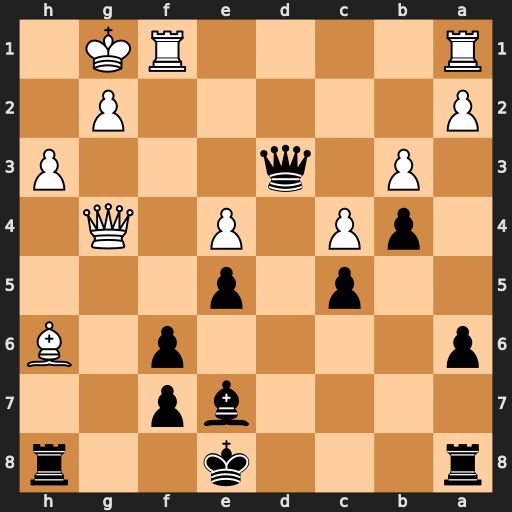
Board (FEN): r3k2r/4bp2/p4p1B/2p1p3/1pP1P1Q1/1P1q3P/P5P1/R4RK1
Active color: b
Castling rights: kq
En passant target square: -
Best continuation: Rxh6 Rad1 Qe3+